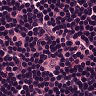
Metastatic tissue present: no